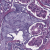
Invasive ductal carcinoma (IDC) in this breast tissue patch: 1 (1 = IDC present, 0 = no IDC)